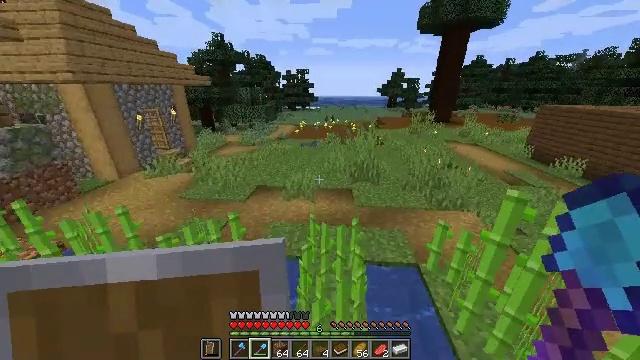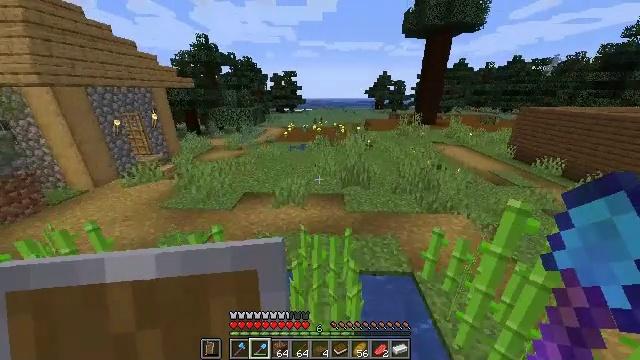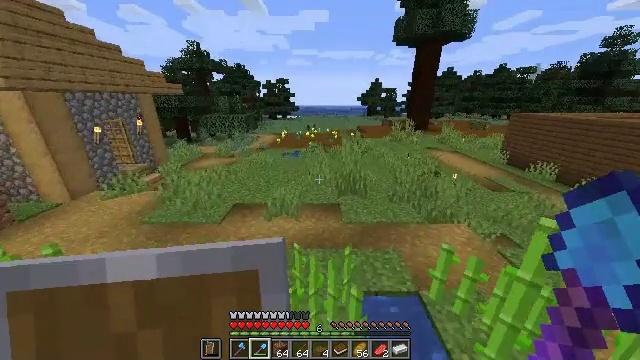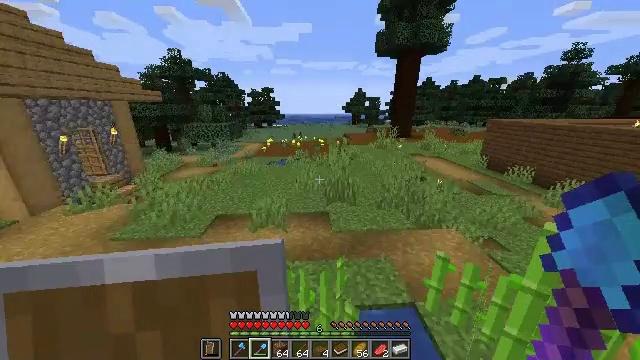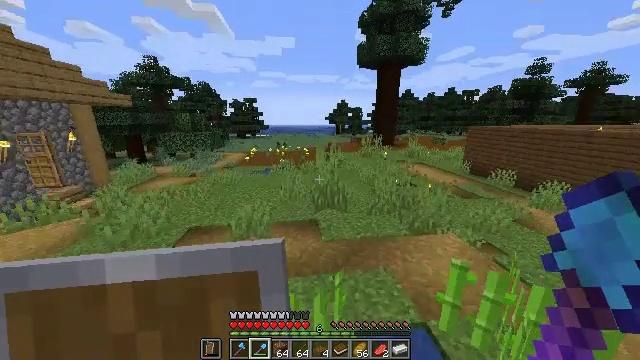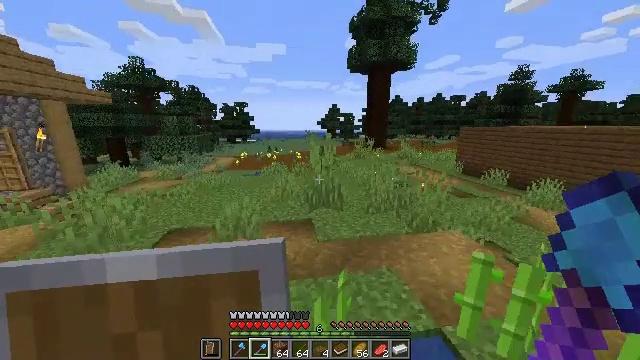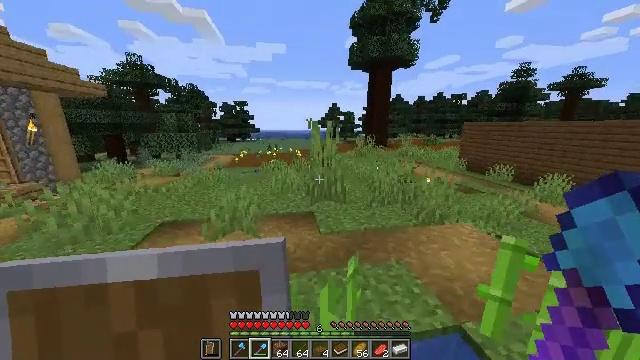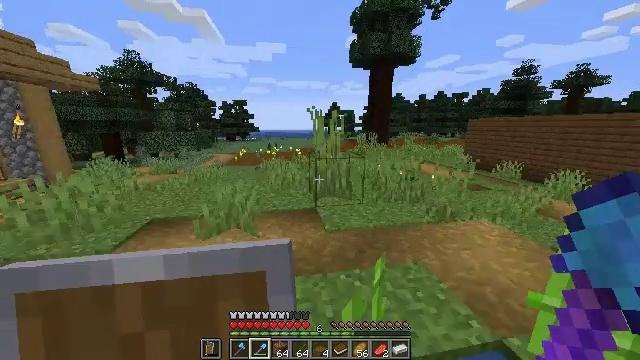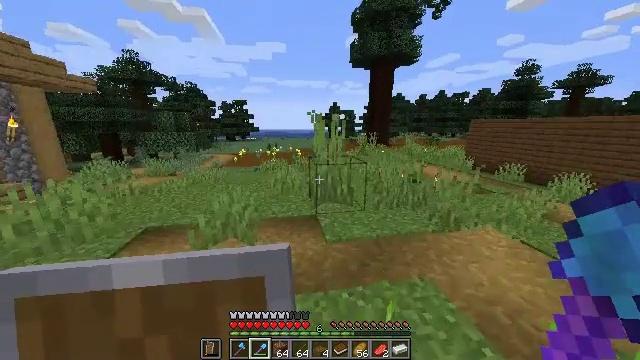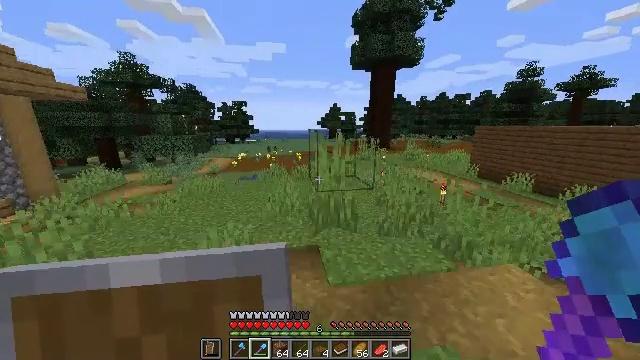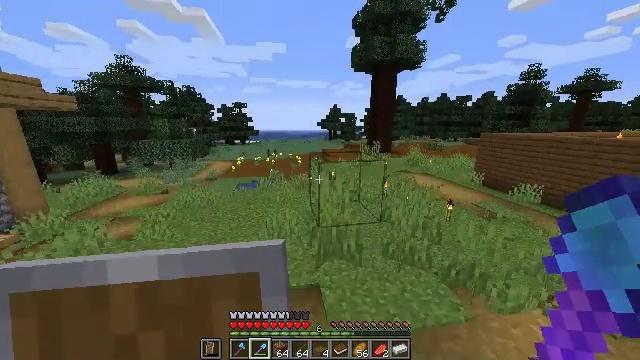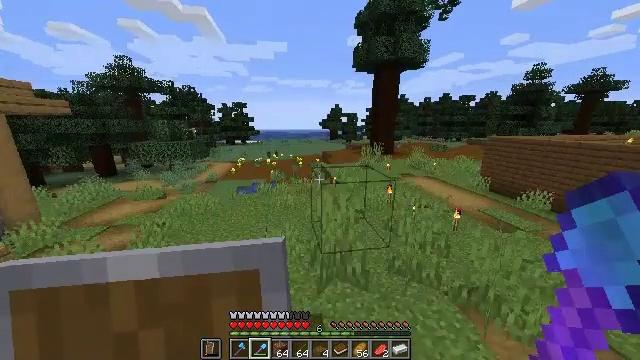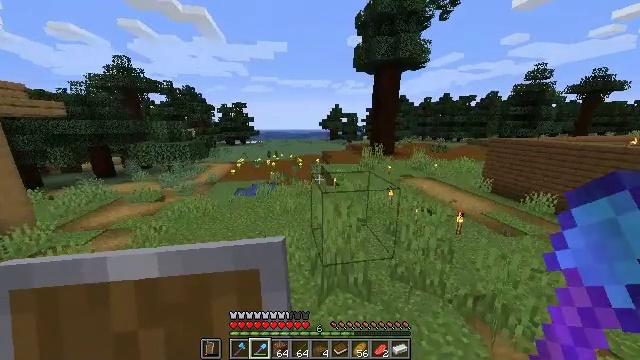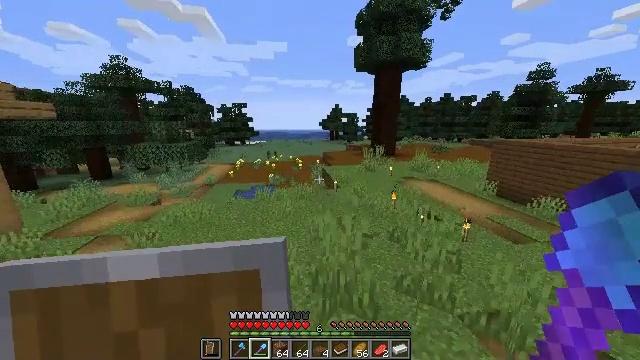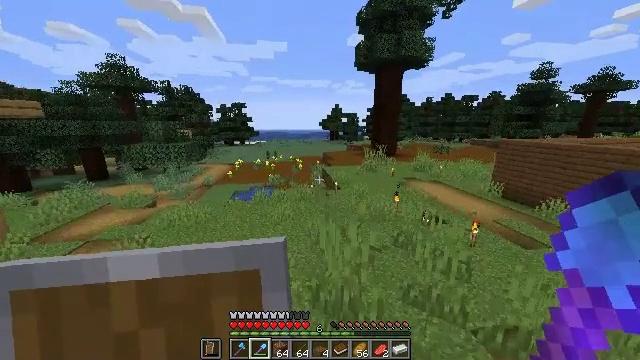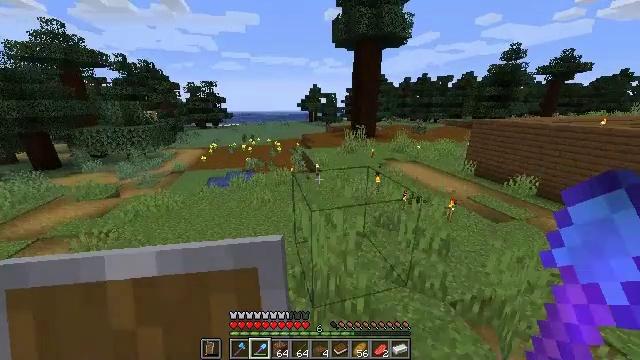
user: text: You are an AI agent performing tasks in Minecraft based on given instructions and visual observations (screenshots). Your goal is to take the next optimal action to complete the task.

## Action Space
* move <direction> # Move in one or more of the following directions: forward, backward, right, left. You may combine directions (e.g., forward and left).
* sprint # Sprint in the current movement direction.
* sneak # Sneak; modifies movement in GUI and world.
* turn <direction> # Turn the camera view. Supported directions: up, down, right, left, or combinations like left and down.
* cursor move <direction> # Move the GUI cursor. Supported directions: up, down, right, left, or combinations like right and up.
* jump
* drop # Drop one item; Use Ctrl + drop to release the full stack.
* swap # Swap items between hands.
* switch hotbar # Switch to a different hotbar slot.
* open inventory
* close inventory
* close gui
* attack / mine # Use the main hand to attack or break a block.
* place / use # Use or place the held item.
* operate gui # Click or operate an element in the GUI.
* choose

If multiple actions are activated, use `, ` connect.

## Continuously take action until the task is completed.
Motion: motion action
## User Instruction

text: Remove the topsoil to get podzol.
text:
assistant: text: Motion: move forward, sprint, turn right, jump
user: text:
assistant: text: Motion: move forward, sprint, turn right and up, jump
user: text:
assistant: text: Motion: move forward, sprint, turn right and up, jump
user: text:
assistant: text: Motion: move forward, sprint, turn right and up, jump
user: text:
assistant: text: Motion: move forward, sprint, turn right and up, jump
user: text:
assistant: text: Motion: move forward, sprint, jump
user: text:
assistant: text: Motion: move forward, sprint, jump
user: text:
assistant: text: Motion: move forward, sprint, jump
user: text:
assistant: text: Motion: move forward, sprint, jump
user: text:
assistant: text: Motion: move forward, sprint, jump
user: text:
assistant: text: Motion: move forward, sprint, jump
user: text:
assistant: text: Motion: move forward, sprint, jump
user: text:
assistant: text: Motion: move forward, sprint, jump
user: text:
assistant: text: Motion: move forward, sprint, jump
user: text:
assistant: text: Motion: move forward, sprint, turn right and down, jump
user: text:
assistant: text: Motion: move forward, sprint, turn right, jump
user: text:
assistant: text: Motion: move forward, sprint, jump
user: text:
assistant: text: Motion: move forward, sprint, jump
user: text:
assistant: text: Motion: move forward, sprint, jump
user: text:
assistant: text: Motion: move forward, sprint, jump
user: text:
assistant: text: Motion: move forward, sprint, jump
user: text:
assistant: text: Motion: move forward, sprint, jump
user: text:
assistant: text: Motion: move forward, jump
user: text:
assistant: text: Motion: move forward, jump
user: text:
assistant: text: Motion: move forward, jump
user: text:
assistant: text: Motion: move forward, jump
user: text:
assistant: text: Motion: move forward, turn left, jump
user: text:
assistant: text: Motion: move forward, turn left and down, jump
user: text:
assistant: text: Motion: move forward, jump
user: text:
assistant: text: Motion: move forward, jump